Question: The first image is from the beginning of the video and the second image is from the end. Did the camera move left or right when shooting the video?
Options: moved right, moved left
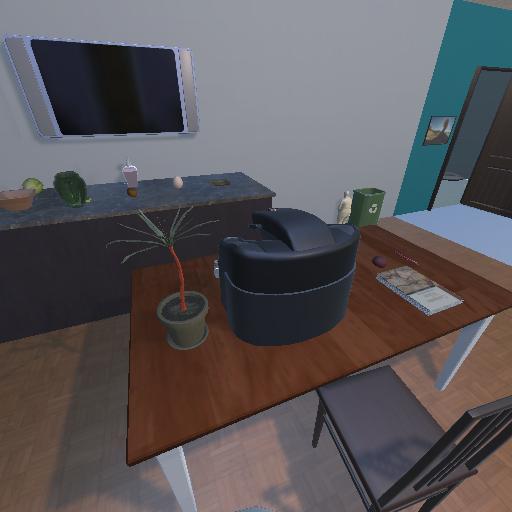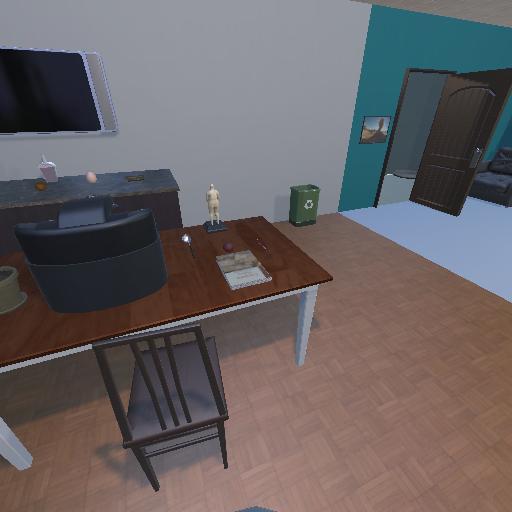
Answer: moved right